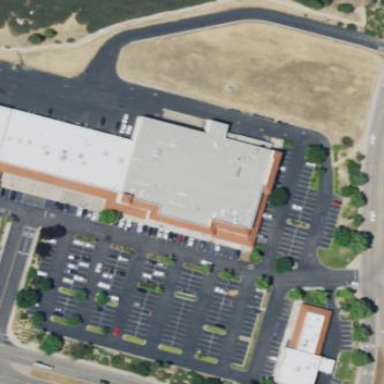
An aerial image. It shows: Supermarket located in building.